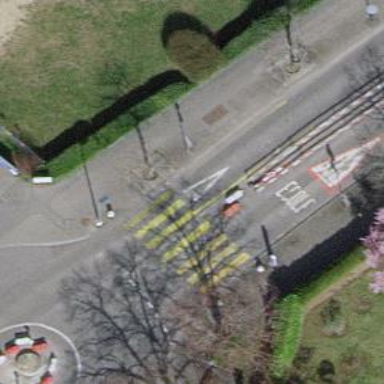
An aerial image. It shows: Unmarked crossing on the road.